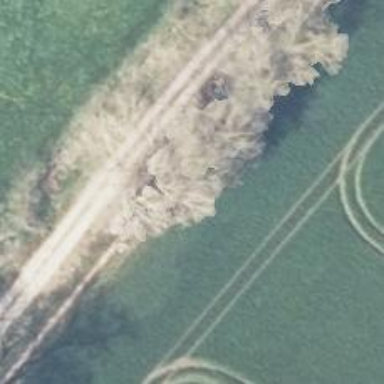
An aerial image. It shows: Track with grade 2 gravel surface.